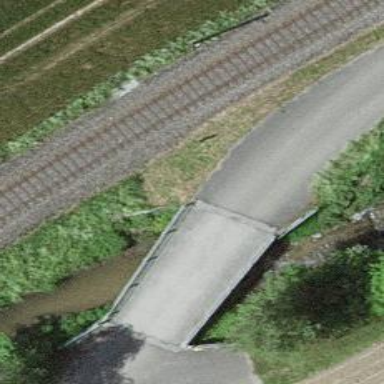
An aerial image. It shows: Track road with grade1 bridge.